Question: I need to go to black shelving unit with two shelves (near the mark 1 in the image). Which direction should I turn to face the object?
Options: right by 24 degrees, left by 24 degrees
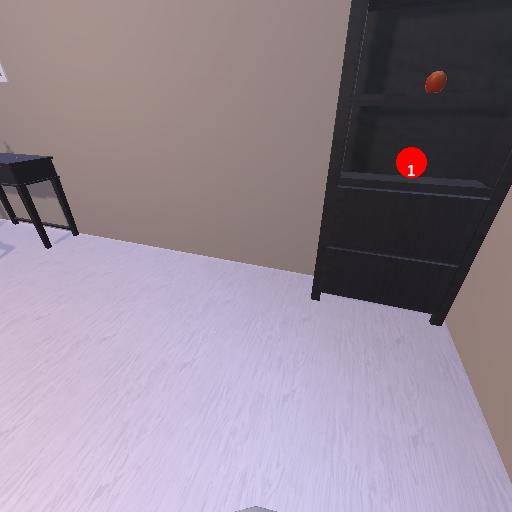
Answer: right by 24 degrees